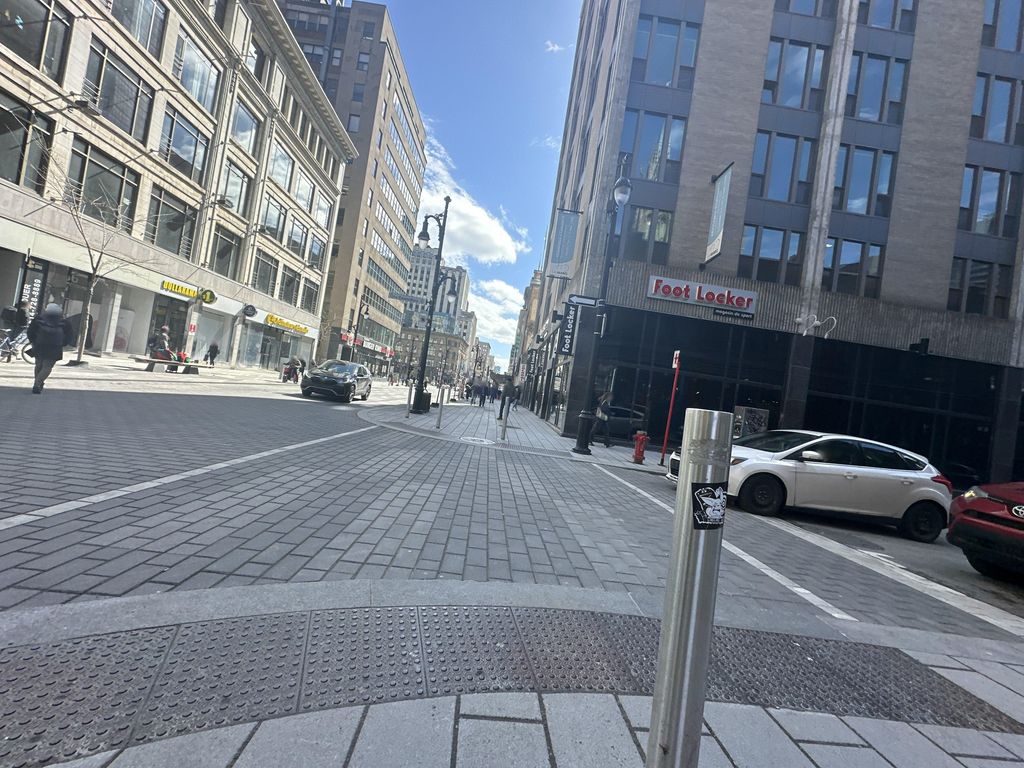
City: montreal